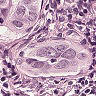
Metastatic tissue present: yes